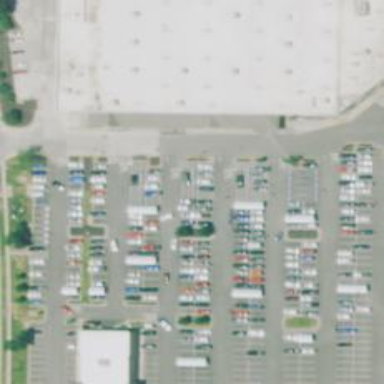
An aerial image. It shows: Parking space is available.